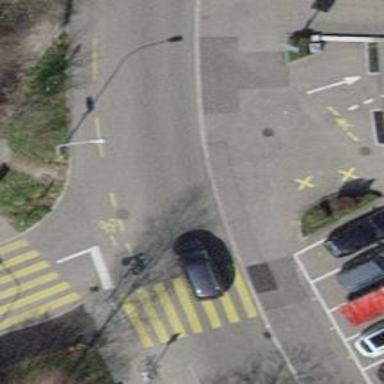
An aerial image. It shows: Unmarked crossing with traffic calming table on the road.